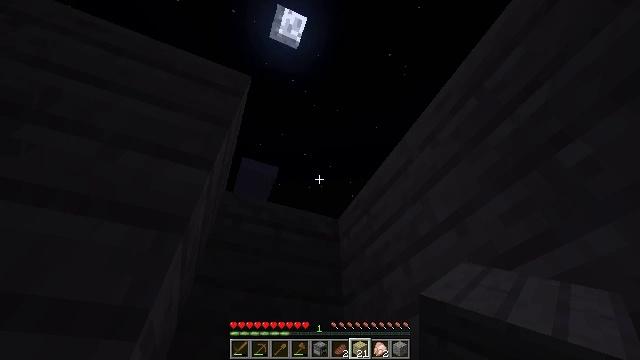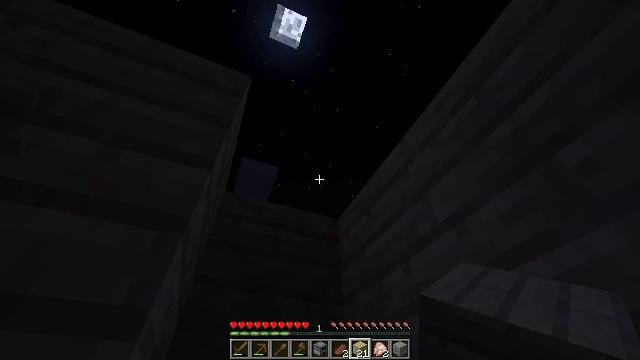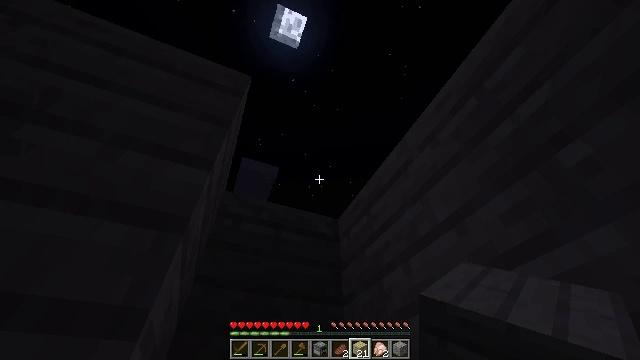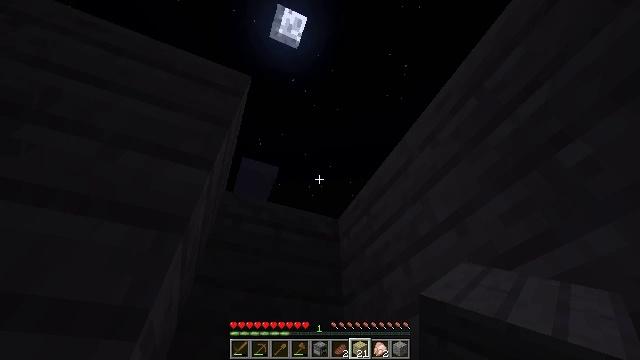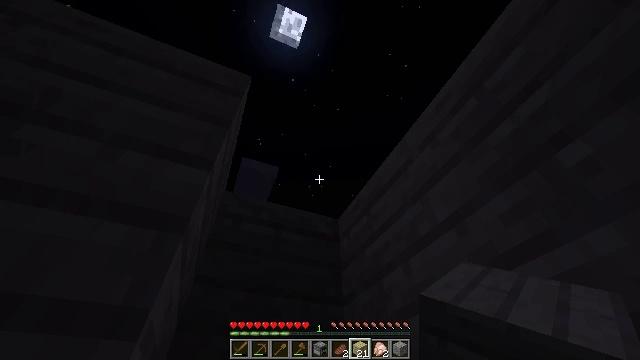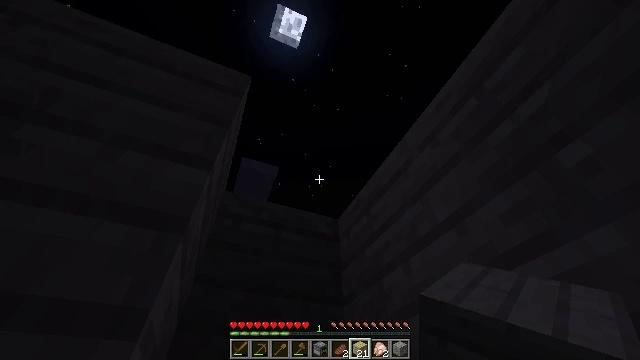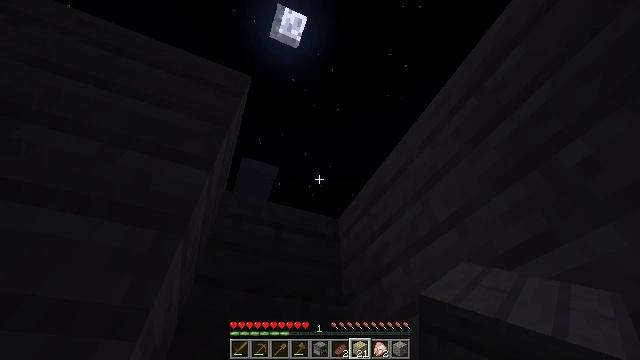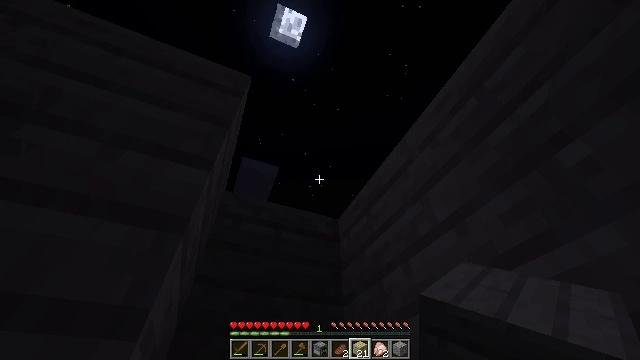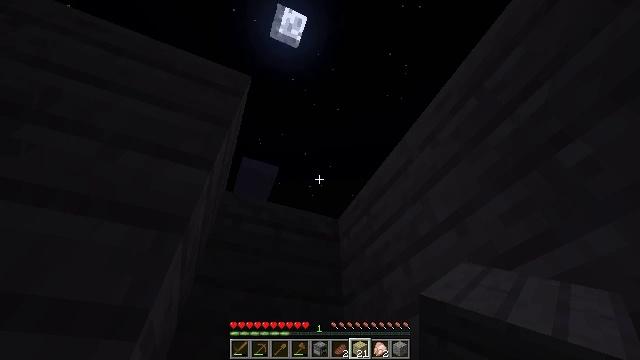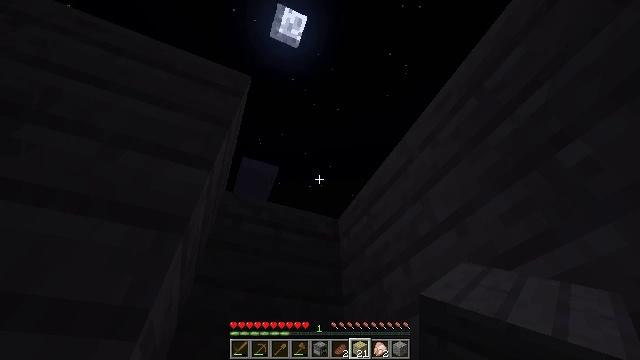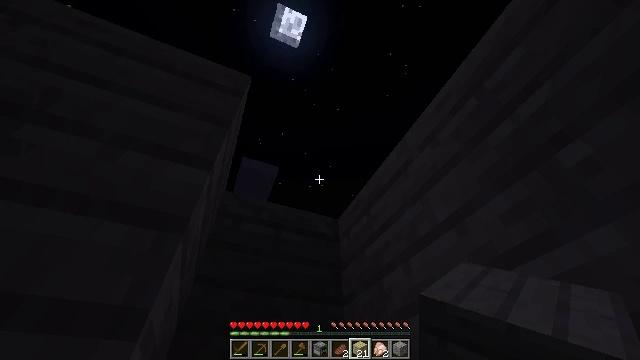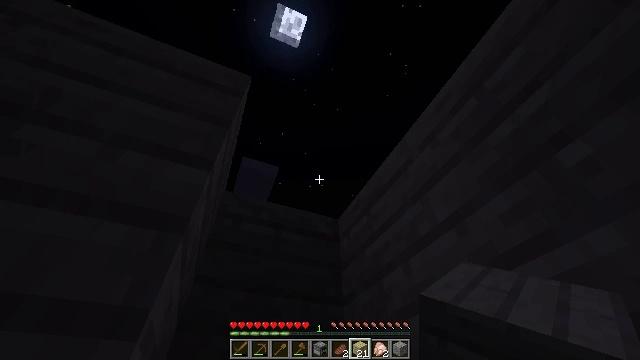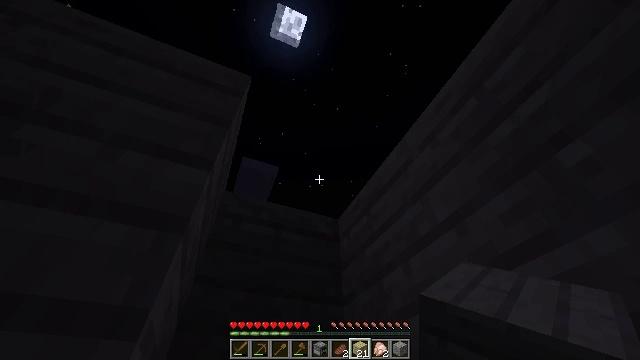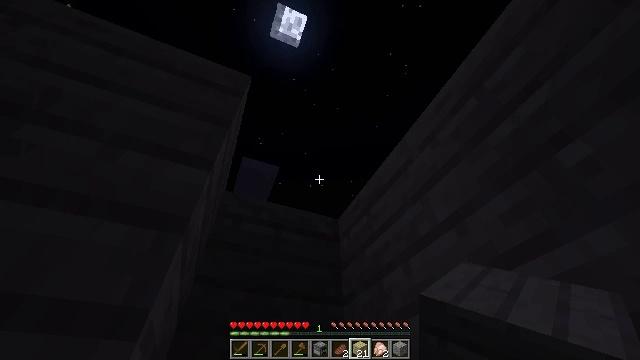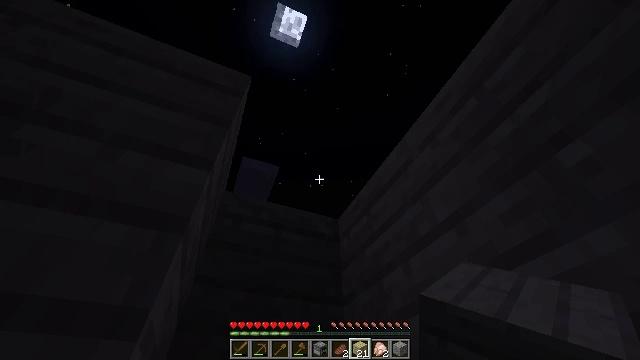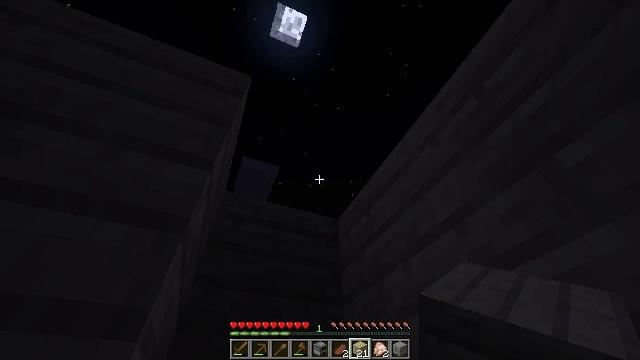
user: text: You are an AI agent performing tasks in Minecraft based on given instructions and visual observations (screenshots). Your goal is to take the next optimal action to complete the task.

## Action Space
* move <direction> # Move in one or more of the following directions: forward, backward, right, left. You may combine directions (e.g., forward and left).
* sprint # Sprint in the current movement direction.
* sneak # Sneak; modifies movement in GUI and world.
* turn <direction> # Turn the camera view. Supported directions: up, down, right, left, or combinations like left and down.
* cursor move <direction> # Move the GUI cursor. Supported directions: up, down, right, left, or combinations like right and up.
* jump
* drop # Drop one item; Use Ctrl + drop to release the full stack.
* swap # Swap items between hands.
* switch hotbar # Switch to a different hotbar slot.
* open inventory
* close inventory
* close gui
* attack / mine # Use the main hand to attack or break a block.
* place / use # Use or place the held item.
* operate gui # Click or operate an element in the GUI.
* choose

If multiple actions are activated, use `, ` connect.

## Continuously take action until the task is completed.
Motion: motion action
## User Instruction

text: Break the existing birch planks.
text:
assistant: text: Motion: no_op
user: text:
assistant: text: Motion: no_op
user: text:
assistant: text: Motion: no_op
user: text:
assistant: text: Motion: no_op
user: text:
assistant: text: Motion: no_op
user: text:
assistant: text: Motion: no_op
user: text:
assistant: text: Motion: no_op
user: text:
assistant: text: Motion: no_op
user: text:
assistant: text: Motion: no_op
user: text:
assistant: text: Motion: no_op
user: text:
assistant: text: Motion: no_op
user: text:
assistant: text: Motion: no_op
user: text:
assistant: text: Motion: no_op
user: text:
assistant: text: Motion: no_op
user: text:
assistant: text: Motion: no_op
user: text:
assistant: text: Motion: no_op
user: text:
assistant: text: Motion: no_op
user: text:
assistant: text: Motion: no_op
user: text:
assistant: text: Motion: no_op
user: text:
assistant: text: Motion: no_op
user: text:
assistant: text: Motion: no_op
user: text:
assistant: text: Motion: no_op
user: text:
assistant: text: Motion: no_op
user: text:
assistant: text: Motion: no_op
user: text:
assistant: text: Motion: no_op
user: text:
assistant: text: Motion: no_op
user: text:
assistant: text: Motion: no_op
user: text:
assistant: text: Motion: no_op
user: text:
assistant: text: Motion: no_op
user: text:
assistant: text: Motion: no_op